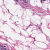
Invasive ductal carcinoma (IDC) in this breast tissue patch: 0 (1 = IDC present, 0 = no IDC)